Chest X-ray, AP view. Patient: 41 years old, sex M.
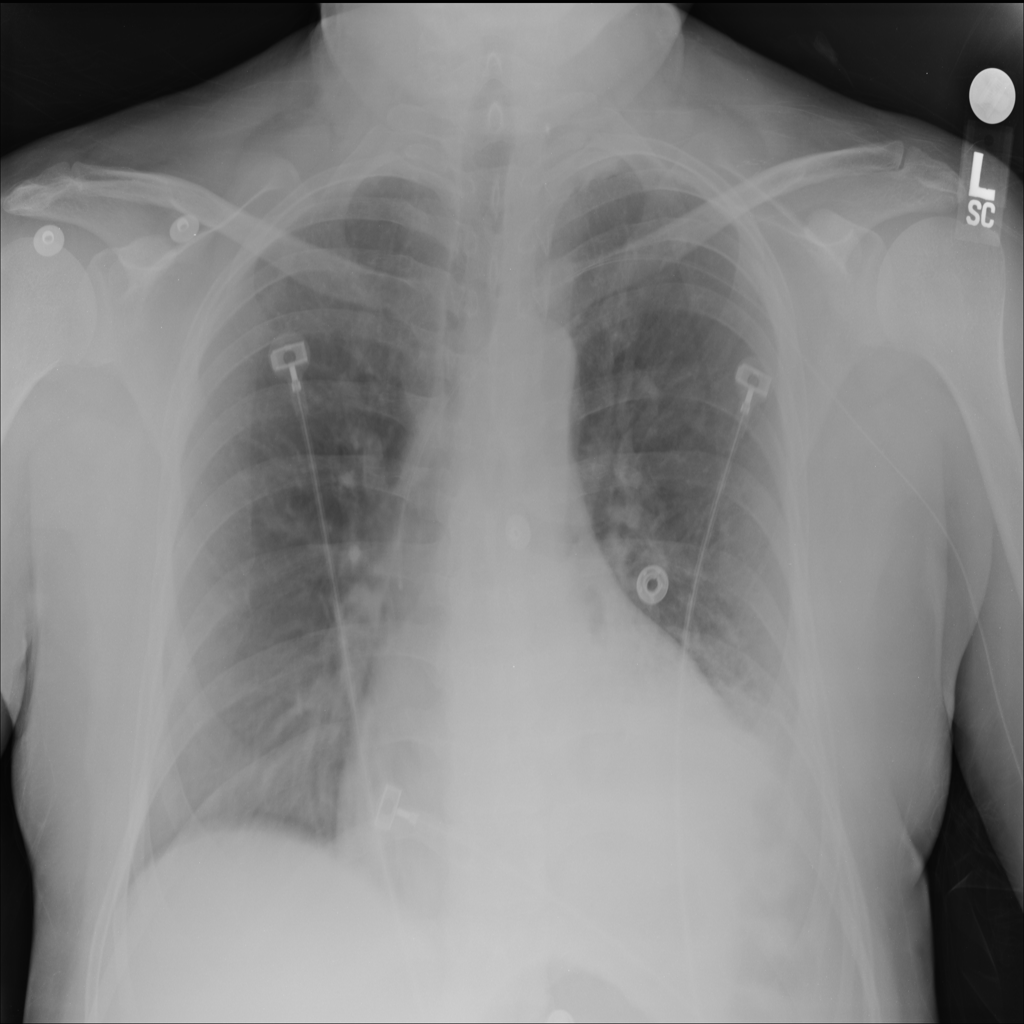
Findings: No Finding